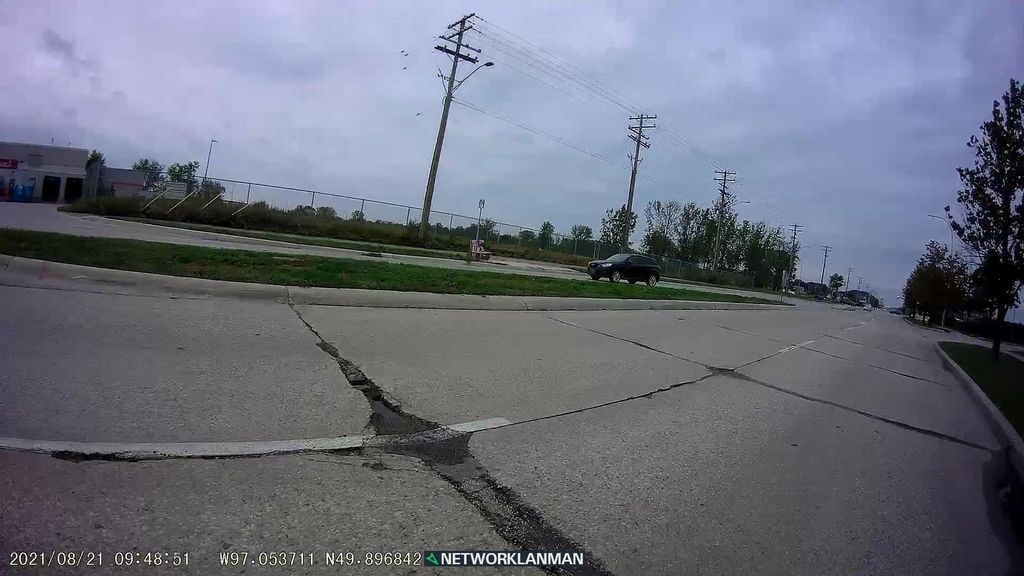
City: winnipeg